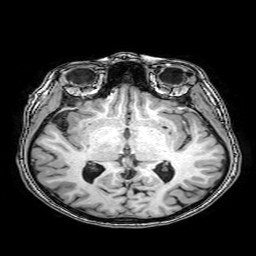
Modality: T1w
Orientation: coronal
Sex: female
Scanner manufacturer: philips
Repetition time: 0.008144 s
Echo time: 0.00373 s